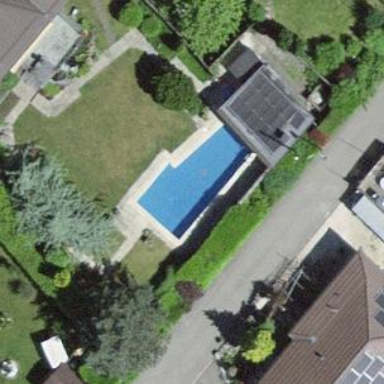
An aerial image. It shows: Swimming pool located in leisure land.